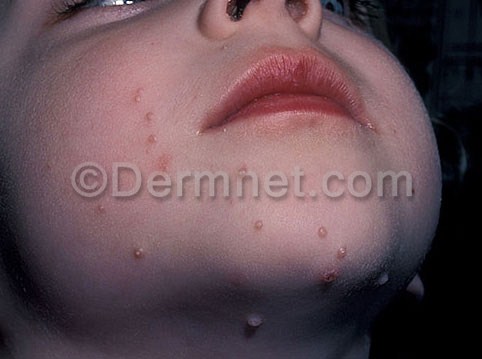
Disease: Herpes HPV and other STDs Photos